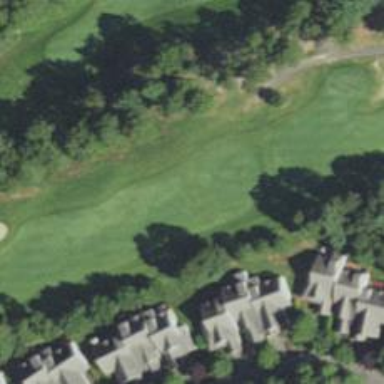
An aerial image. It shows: Golf hole.